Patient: sex M, age 68
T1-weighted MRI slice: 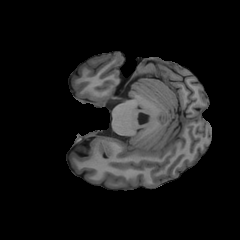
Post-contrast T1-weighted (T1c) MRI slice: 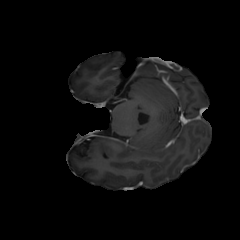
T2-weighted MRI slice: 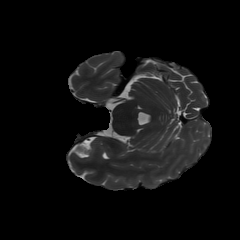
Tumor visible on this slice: no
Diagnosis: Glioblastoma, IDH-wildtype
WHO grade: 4